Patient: sex M, age 49
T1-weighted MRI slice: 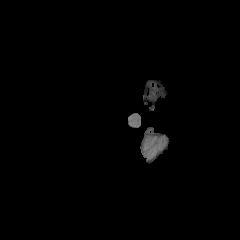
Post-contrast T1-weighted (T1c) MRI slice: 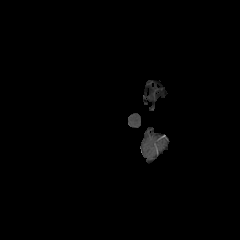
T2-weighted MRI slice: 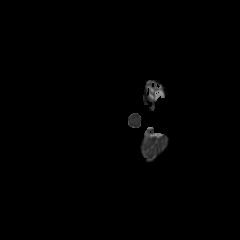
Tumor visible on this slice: no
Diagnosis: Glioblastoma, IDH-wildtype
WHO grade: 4